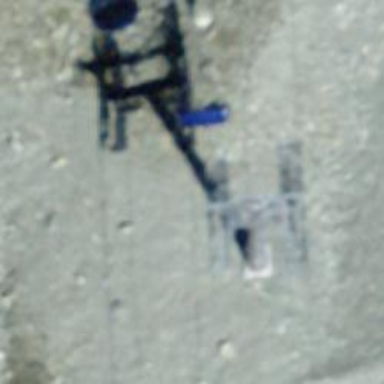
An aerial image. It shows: Pylon used for aerialway.